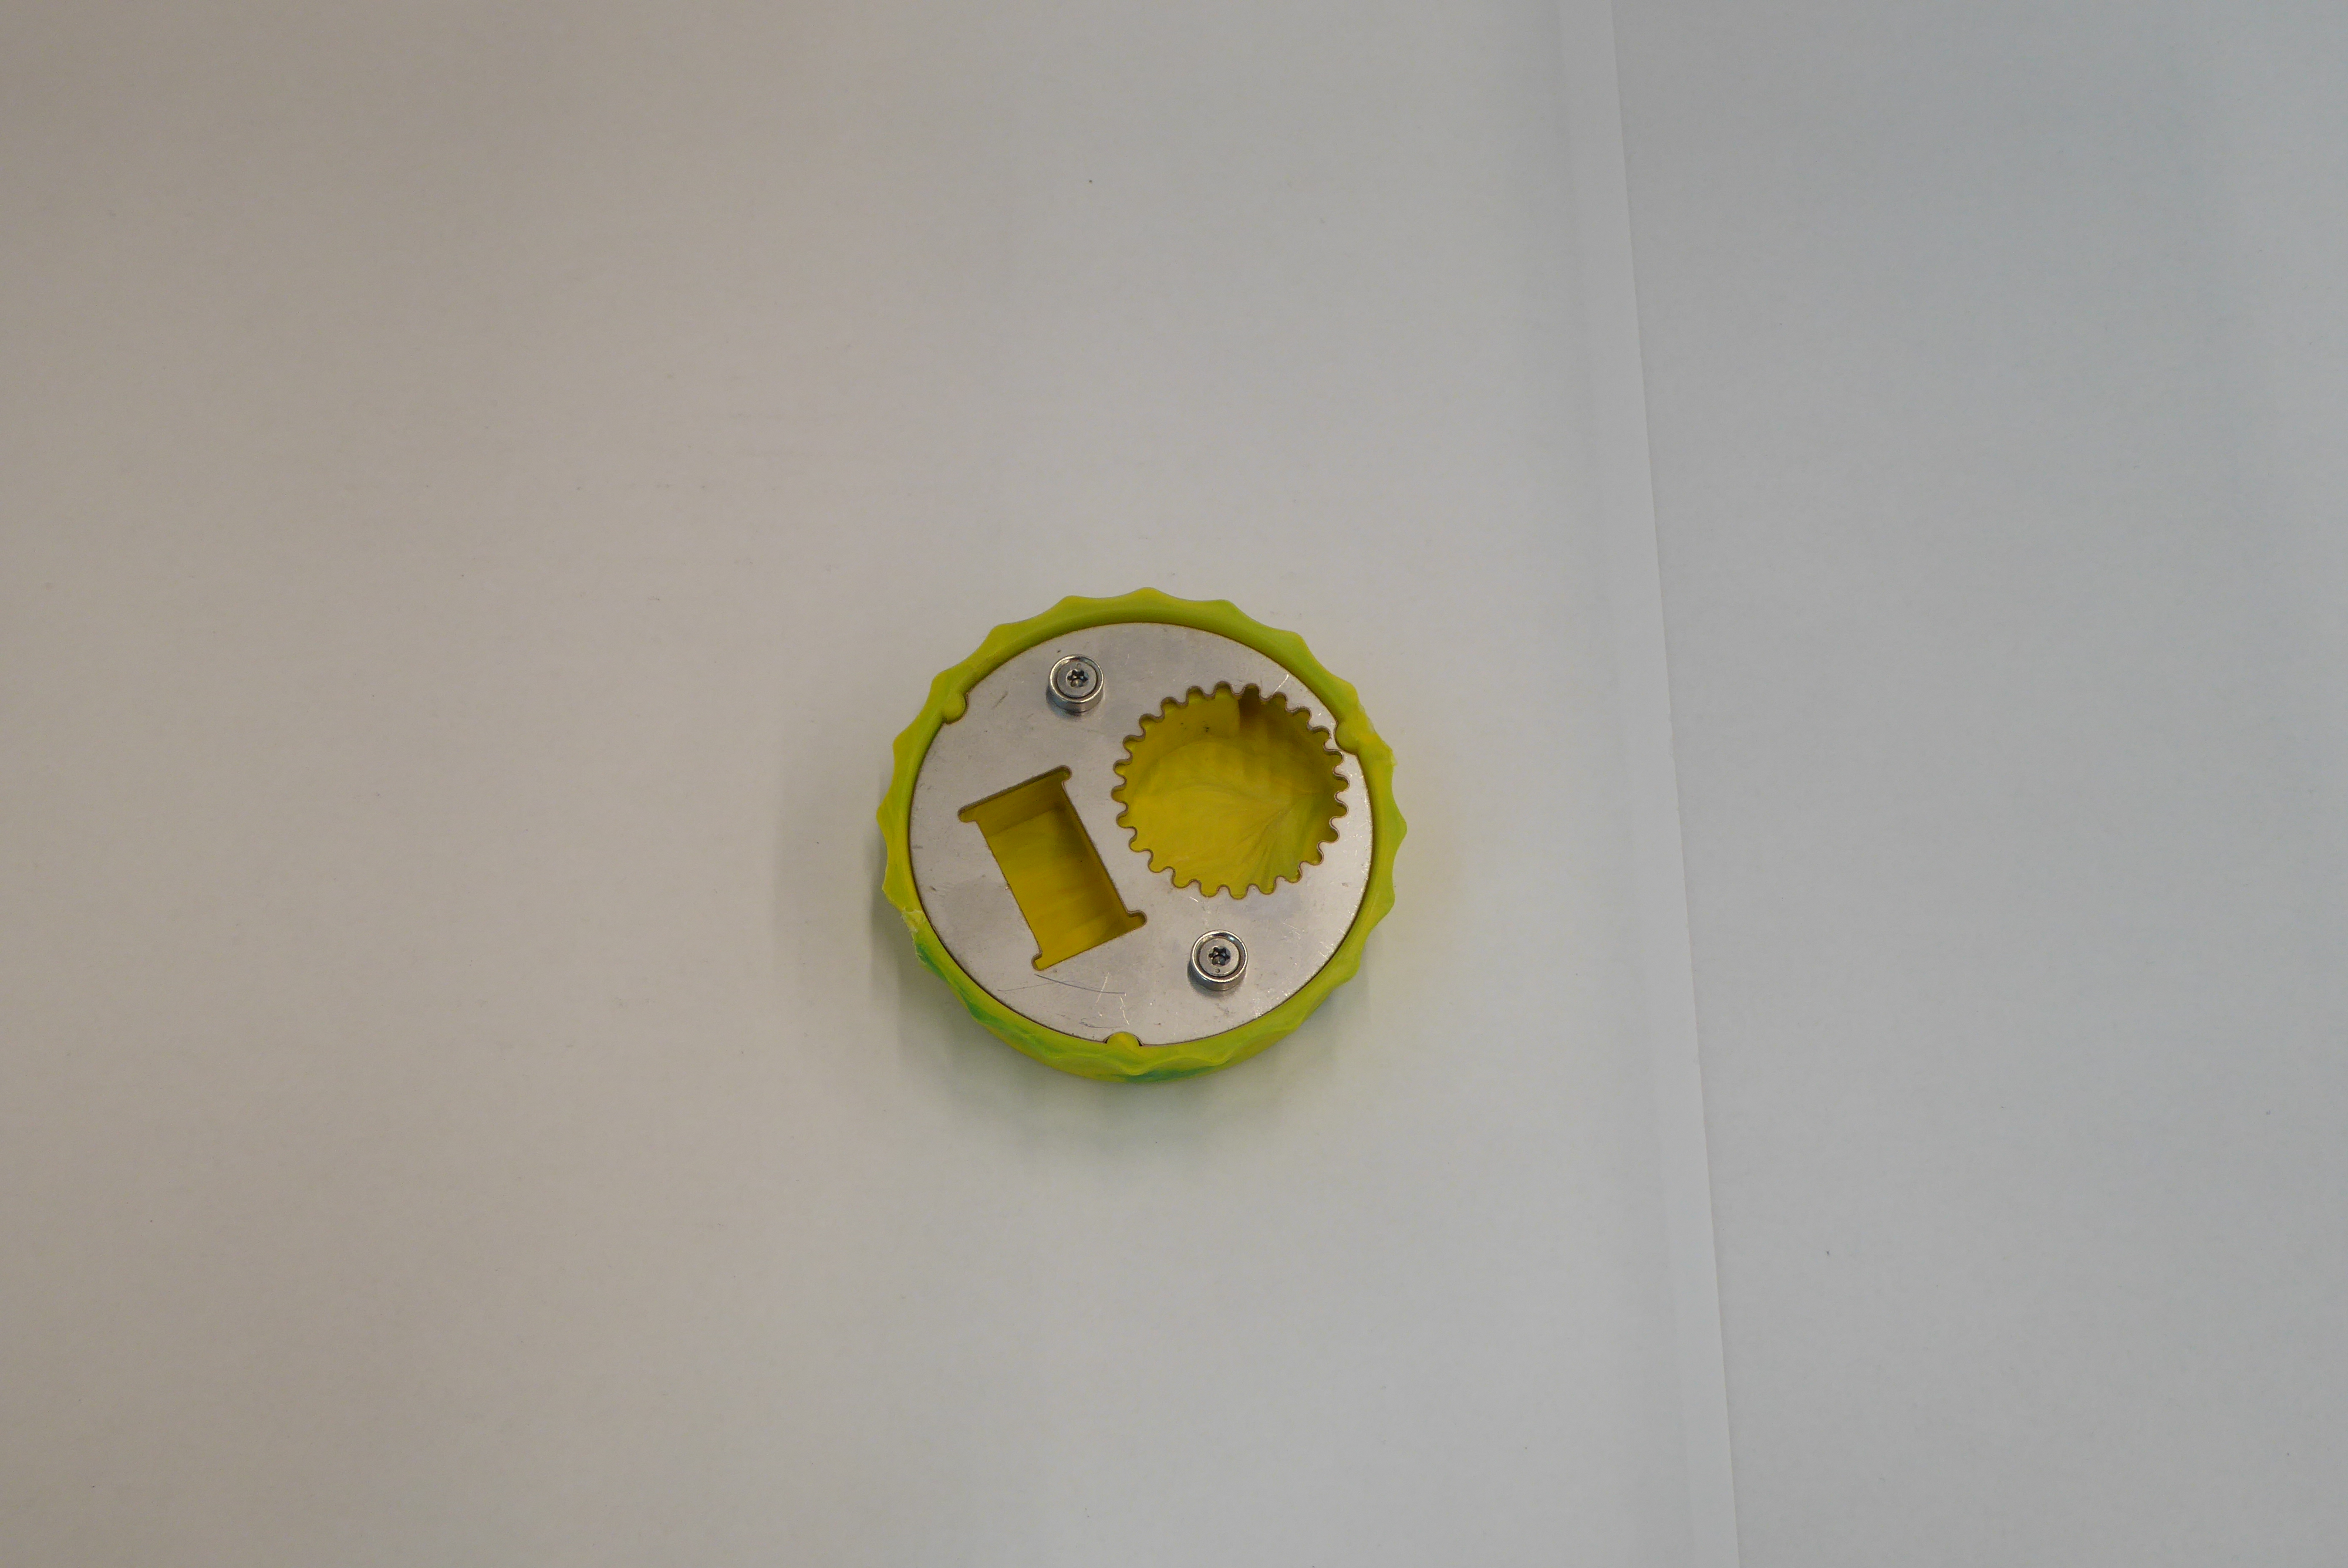
Label: Bottle Opener